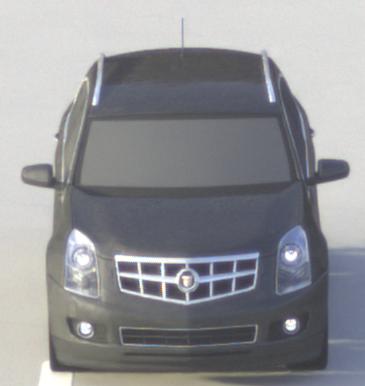
Make: Cadillac
Model: SRX 3.0 V6
Detailed model: SRX (II)
Model produced from: 2010/12
Model produced until: 2012/01
Doors: 5
Color: gray
Road condition: dry road
Daytime: morning or afternoon
Contrast: medium contrast